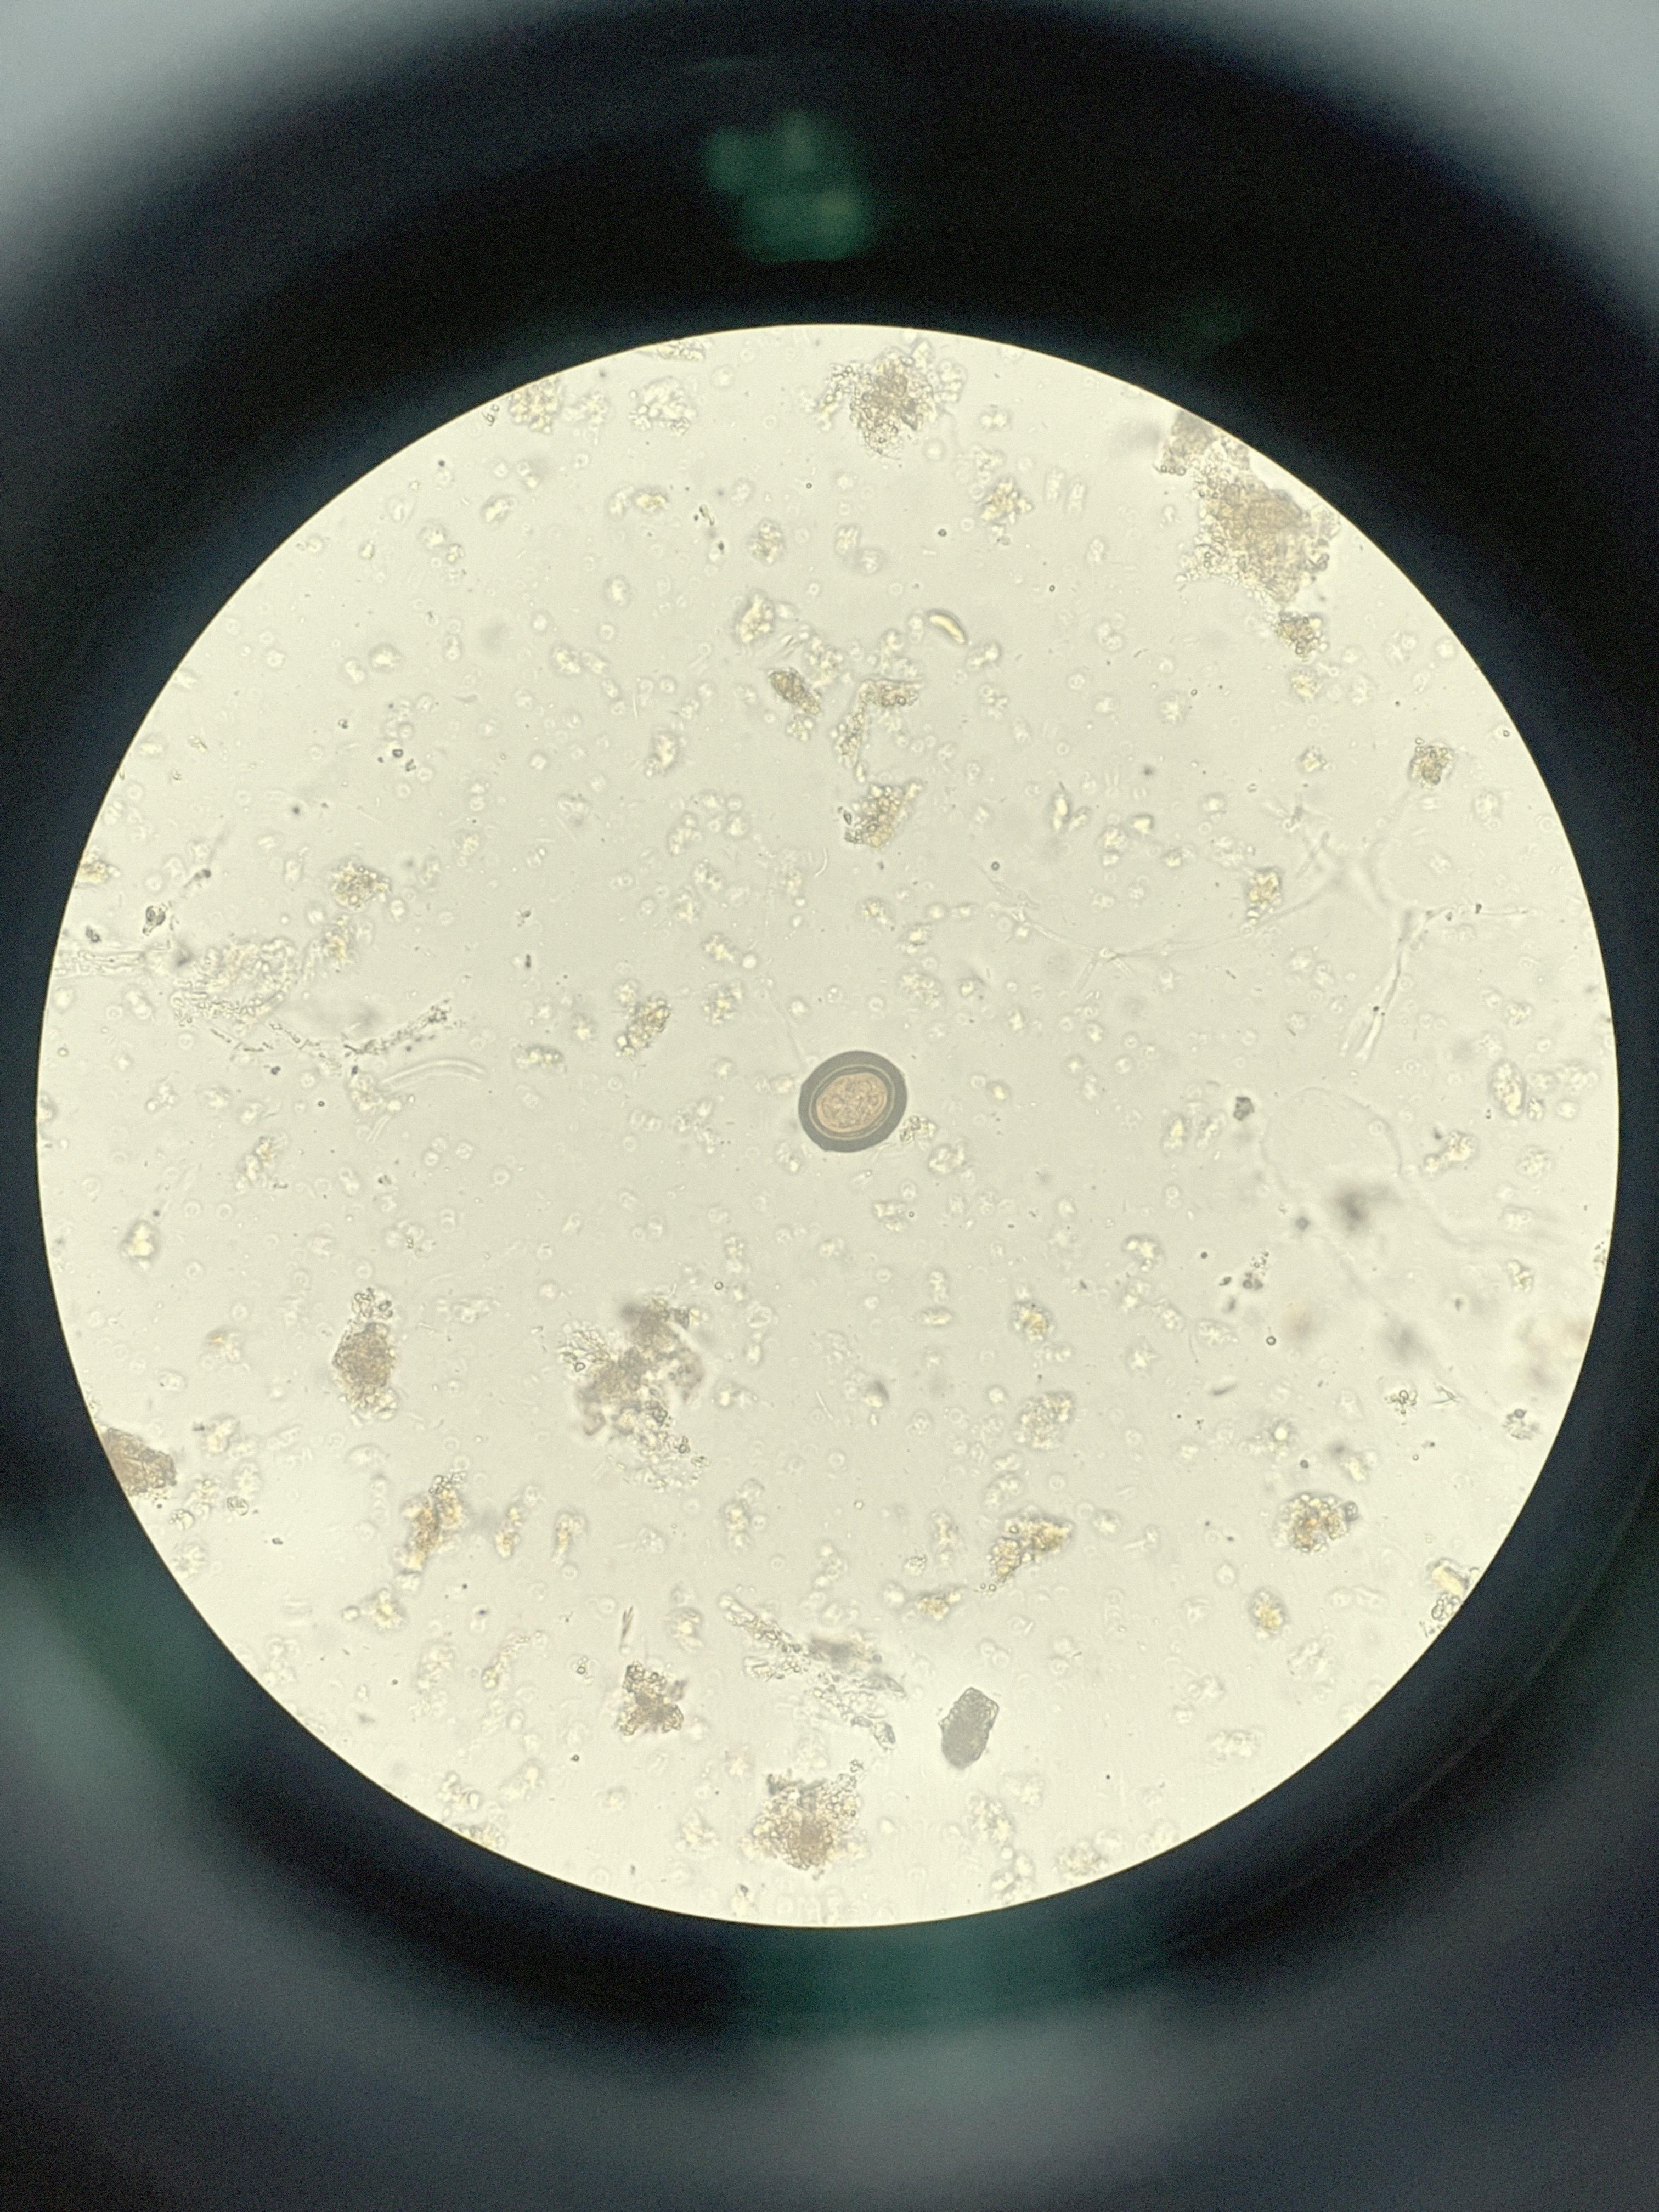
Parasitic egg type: Taenia spp. egg